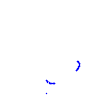
Particle: proton